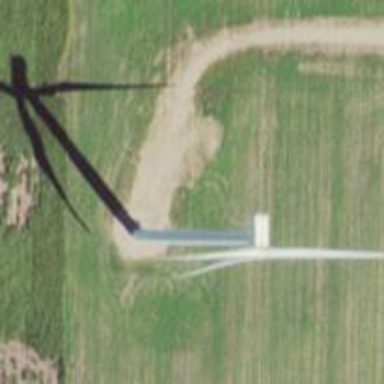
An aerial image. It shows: Wind generator powered by wind. The generator type is horizontal axis and it uses wind turbines.